Question: I'm trying to define an SKSprite Node 'SKSpriteNode *ball' but I'm getting this message "use of undeclared identifier 'SKSpriteNode'"
I'm building my game with the help of SpriteBuilder Cocos2d and chipmunk physics using objective-C, my deployment target is IOS6 i tried to pot it to IOS7 but still the problem didn't get solved.
In my interface i included 'CCPhysicsCollisionDelegate'. I can use and define CCSprite and CCPhysicsNode without any problems.
I'm trying to detect collisions using 'collisionBitMask'
I read SKSpriteNode Class reference but didn't find anything useful for my problem or maybe i just didn't understand will
<URL>
I captured the error that i get in Xcode "focus on the SKSpriteNode error"

Any help or hint would be appreciated ..
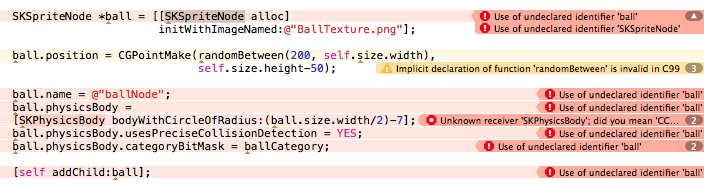
Answer: If you are using SpriteKit then you should import:
'''
#import <SpriteKit/SpriteKit.h>
'''
You should be using the Sprite Kit framework (among other frameworks):
'''
SpriteKit.framework
'''
And you should be using iOS 7 or higher since SpriteKit requires that.
But a better question is what are you trying to use? Are you using SpriteKit or cocos2d? Correct me if I am wrong but from the looks of it you have the two confused. SpriteKit and cocos2d are not one in the same and you wouldn't be using code from one in the other.